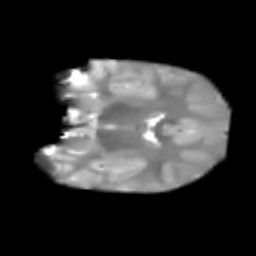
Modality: T2w
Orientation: coronal
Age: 6
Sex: male
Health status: healthy